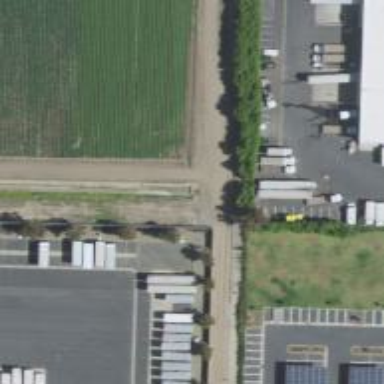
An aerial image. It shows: Rail spur service.